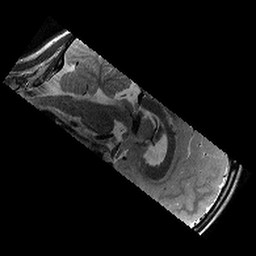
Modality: T2w
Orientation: sagittal
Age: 9
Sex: male
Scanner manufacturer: siemens
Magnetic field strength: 3 T
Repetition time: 9.23 s
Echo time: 0.067 s